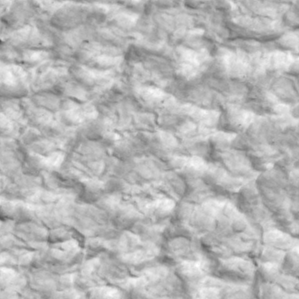
Label: non_frost